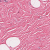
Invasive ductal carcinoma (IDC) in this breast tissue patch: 0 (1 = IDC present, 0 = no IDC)